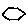
Label: hexagon